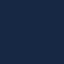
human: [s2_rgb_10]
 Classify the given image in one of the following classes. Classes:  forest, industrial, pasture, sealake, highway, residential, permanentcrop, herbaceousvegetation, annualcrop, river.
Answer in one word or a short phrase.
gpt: SeaLake